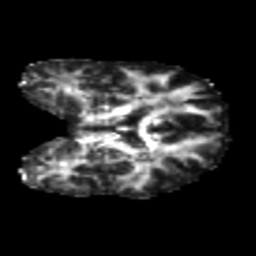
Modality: FA
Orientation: coronal
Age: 20
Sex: female
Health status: healthy
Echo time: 0.074 s